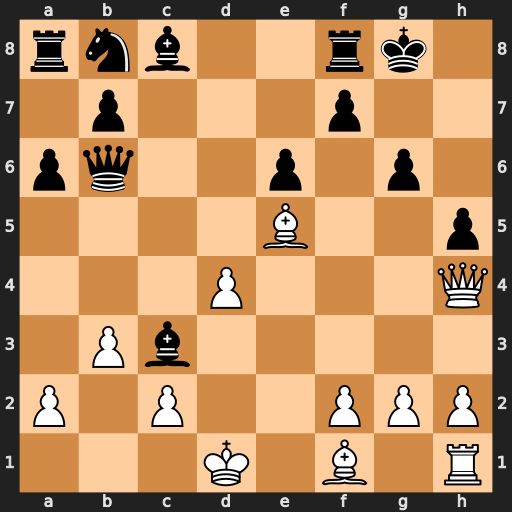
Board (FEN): rnb2rk1/1p3p2/pq2p1p1/4B2p/3P3Q/1Pb5/P1P2PPP/3K1B1R
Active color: w
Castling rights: -
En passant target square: -
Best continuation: Qf6 Qxd4+ Bxd4 Bxd4 Qxd4